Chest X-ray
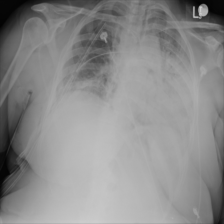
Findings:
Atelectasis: positive
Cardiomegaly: negative
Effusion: negative
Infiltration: negative
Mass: negative
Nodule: negative
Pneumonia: positive
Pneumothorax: negative
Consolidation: negative
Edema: negative
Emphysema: negative
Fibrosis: negative
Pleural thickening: negative
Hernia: negative